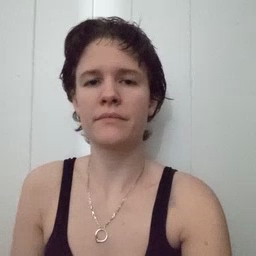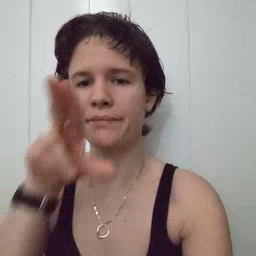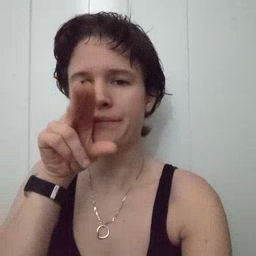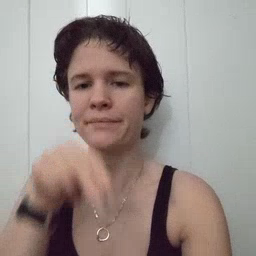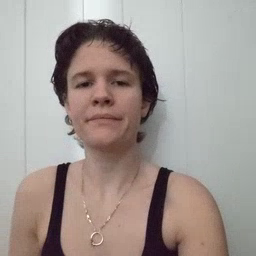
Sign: duck